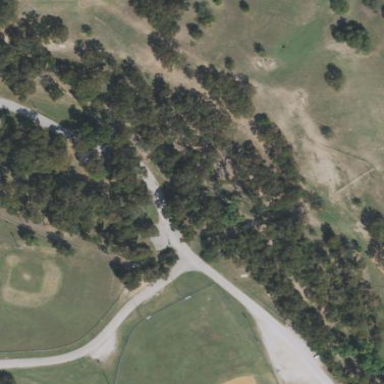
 perfect for leisurely sports activities."